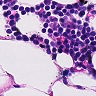
Metastatic tissue present: no